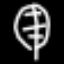
Label: leaf